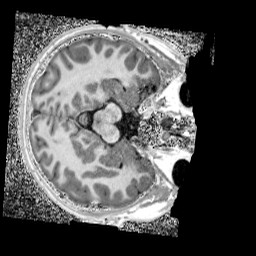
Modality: UNIT1_denoised
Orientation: axial
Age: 12
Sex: male
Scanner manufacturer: siemens
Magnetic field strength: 3 T
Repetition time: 4 s
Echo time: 0.00299 s